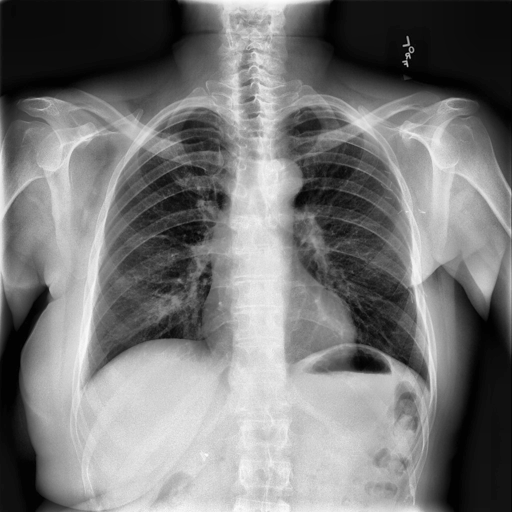
Finding: NORMAL